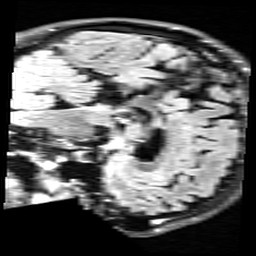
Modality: FLAIR
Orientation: sagittal
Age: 60
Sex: male
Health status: healthy
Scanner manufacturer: siemens
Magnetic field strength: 3 T
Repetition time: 9 s
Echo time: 0.088 s